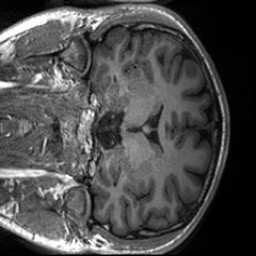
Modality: T1w
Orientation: coronal
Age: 22
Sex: male
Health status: healthy
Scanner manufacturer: siemens
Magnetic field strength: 3 T
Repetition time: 2 s
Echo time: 0.00232 s